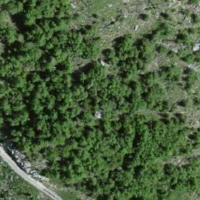
EUNIS habitat code: 43
Species observed at this site:
Satyrus ferula